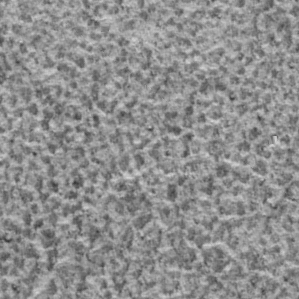
Label: frost